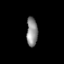
Tissue: prostate
Cell type: T cells
Senescence score: 0.3292
Nuclear area (px): 313
Mean DAPI intensity: 140.313